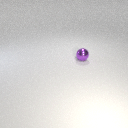
small purple metal sphere